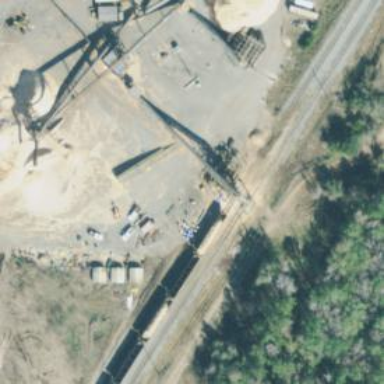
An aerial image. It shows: Loading tower along the railway.